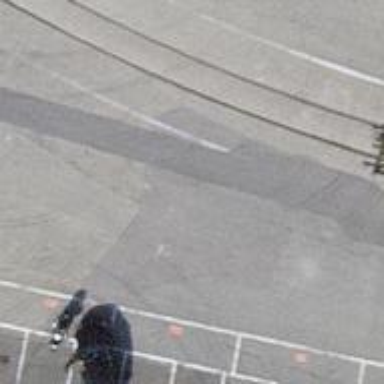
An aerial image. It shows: Asphalt sidewalk along the footway.